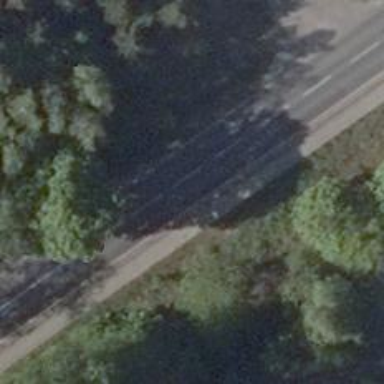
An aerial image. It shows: Primary highway with asphalt surface. There is track cycleway on the left.